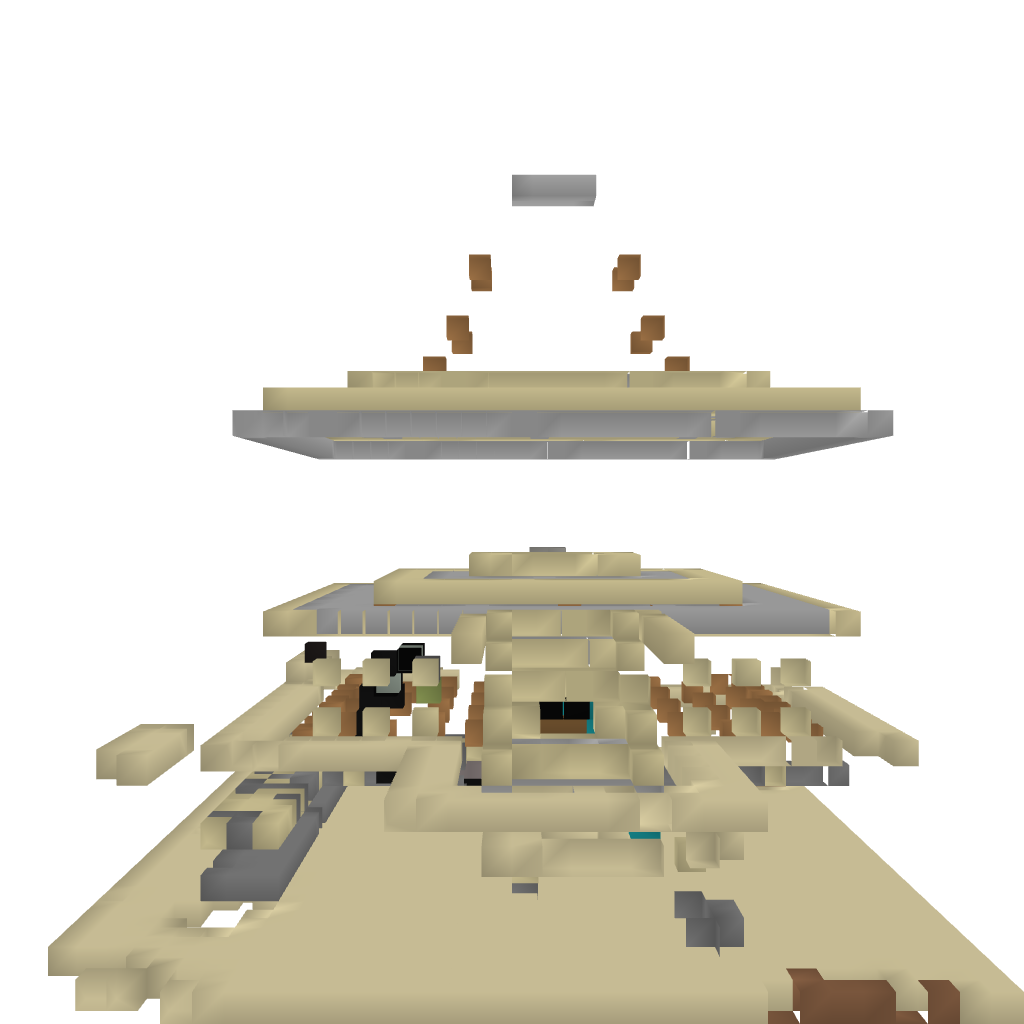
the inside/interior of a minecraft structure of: weird arena pagoda thingymajiggy with a secret stair